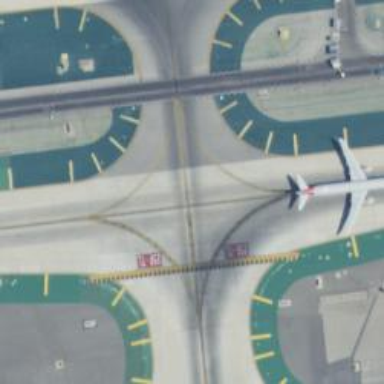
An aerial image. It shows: Image of taxiway at airport.